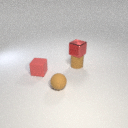
small brown rubber cylinder below small red metal cube